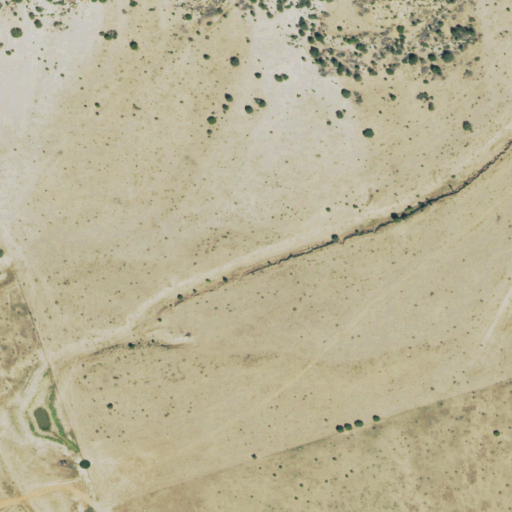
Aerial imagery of valley in Colorado named Grandma Canyon containing grassland and shrub